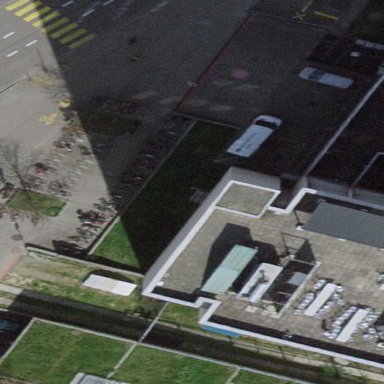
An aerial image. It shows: Bicycle parking area with stands available.